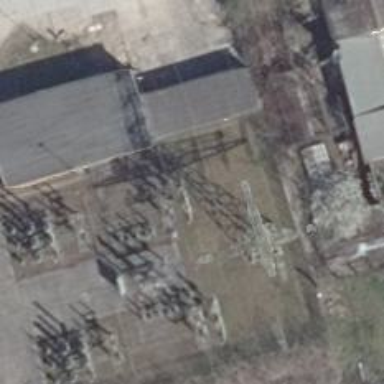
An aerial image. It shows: Three cables of power line.